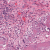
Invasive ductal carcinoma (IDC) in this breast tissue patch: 0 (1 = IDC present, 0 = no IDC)